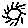
Label: sun